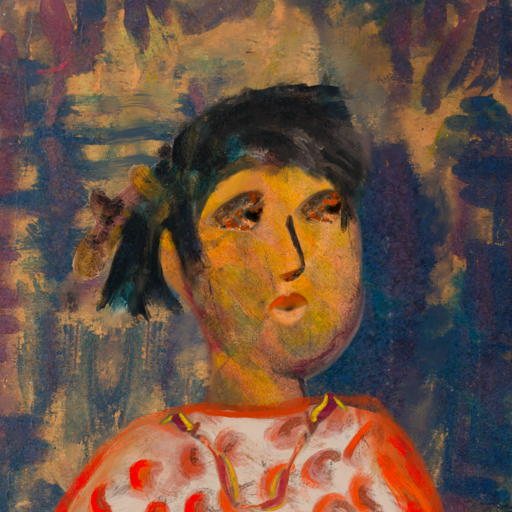
Background: InTheSun, Head And Neck Side: Gypsy_Mother, Face Side: Gypsy_Queen, Bust: Rupkatha, Hair Side: Pipe, Head Accessory: Blank, Second Necklace: Gypsy_Mother_1, Necklace: Blank, Baby: Blank